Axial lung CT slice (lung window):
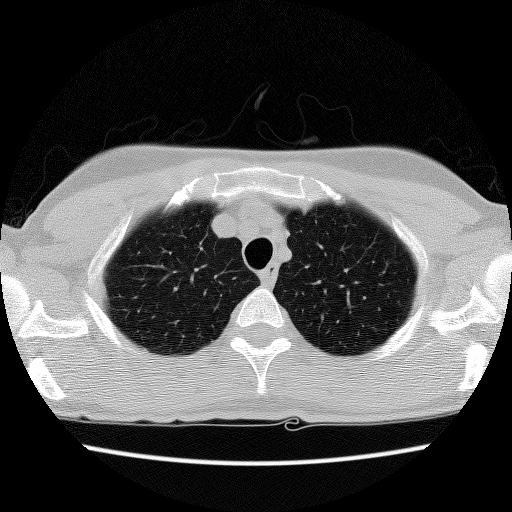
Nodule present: no